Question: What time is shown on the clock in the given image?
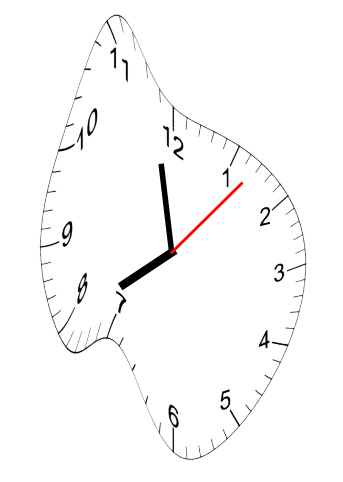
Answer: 07:58:07